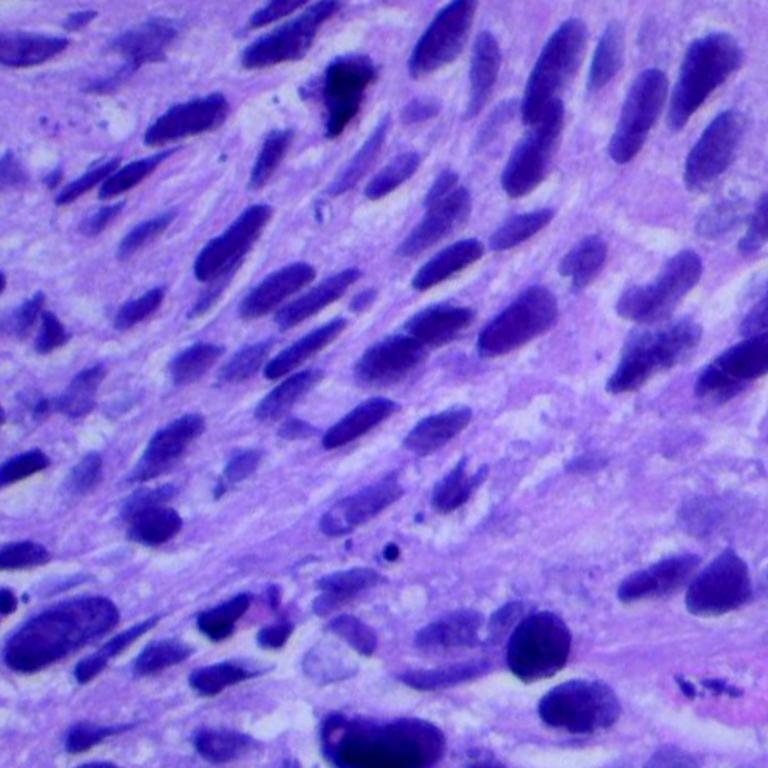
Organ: lung
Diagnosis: squamous carcinomas